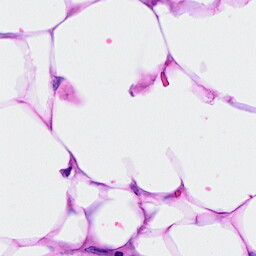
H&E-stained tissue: Breast